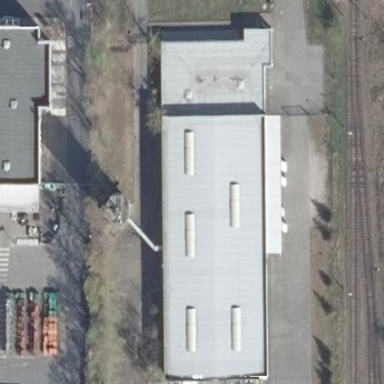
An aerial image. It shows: Building.